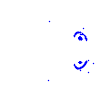
Particle: proton